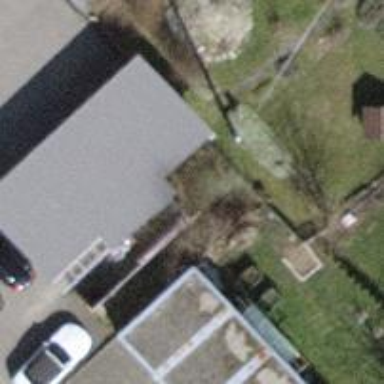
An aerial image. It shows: Group of garages.